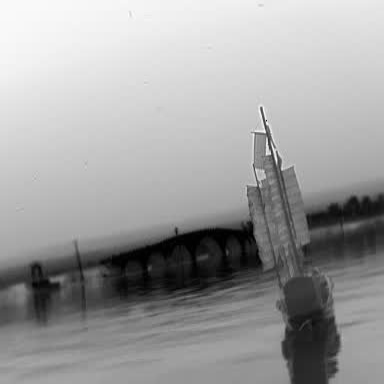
There is a sailboat in the infrared image.